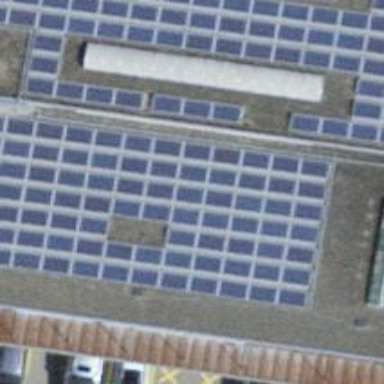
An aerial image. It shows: Solar power generator utilizing photovoltaic technology with solar photovoltaic panels.